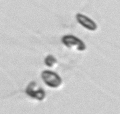
Label: Chaetoceros_socialis